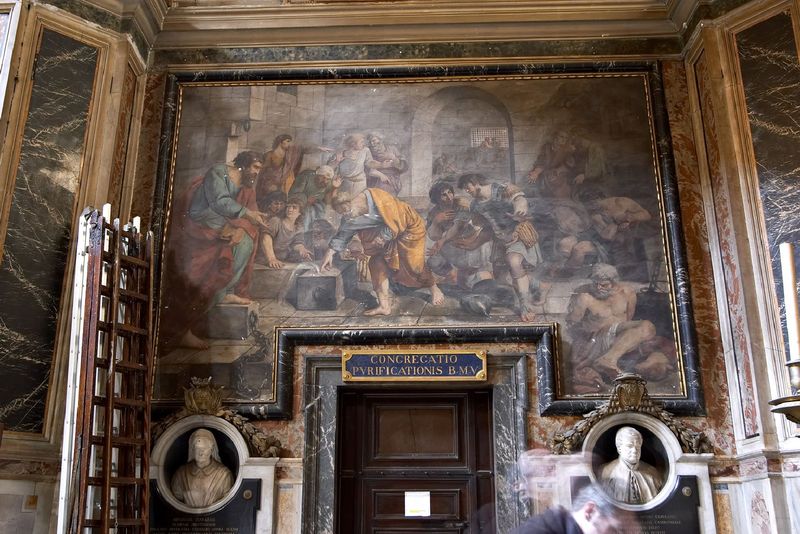
Titel: Ausstattung der ersten Kapelle auf der Nordseite in Il Gesù in Rom
Künstler: Pier Francesco Mola
Standort: Rom, Il Gesù (EU - I - Latium)
Schlagwörter: blau, gemälde, mann, nackt, weiß, menschen, holz, licht, marmor, männer, raum, tür, malerei, wand, historie, stein, kirche, gold, schrift, bilder, hof, saal, rundbogen, lehnen, leiter, büste, lesen, wandgemälde, wandmalerei, kerze, durchgang, foto, schild, religion, seite, gestik, rom, photo, portal, historienmalerei, fresko, büsten, wandbild, station, leitern, church, vatican, carvaggio, italy